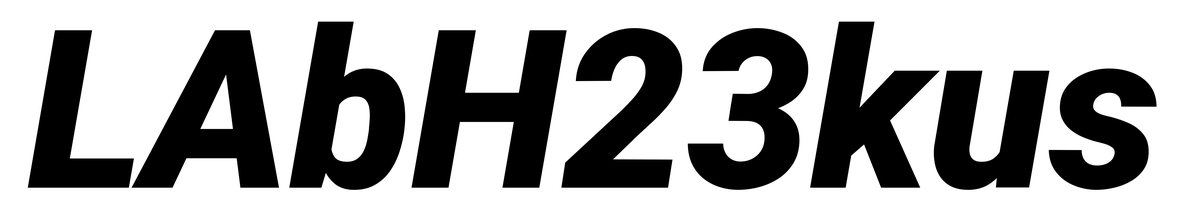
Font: Roboto-Italic_Black_Italic